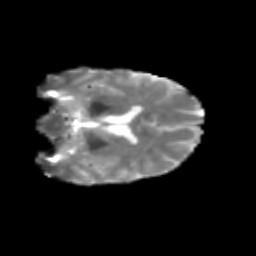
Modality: T2w
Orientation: coronal
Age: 29
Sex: male
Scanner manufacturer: siemens
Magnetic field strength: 3 T
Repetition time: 1.8 s
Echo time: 0.07 s